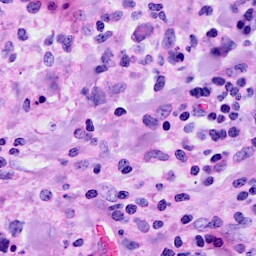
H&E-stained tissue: Breast